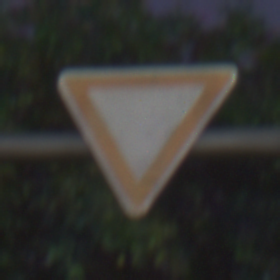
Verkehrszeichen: VorfahrtGewaehren
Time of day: Night
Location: Outdoor (Suburban)
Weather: PartlyCloudy
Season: NotSpecified
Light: Artificial